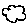
Label: cloud